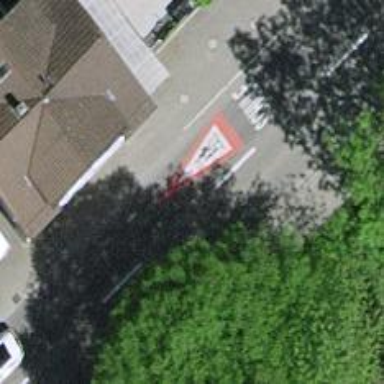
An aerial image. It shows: Tertiary road with asphalt surface.